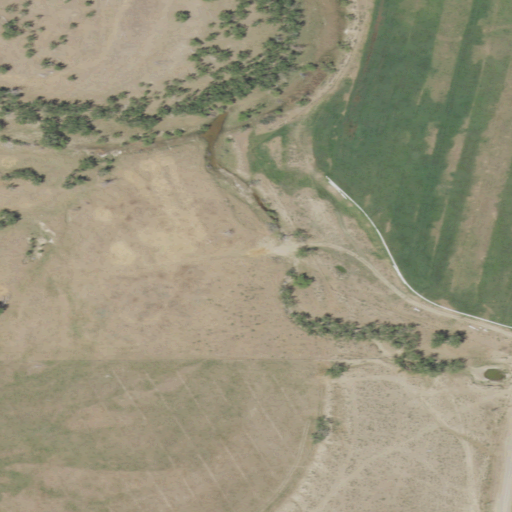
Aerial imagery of valley in Montana named Orchard Coulee containing herbaceous wetlands, grassland, shrub, pasture, and woody wetlands